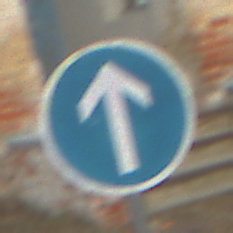
Verkehrszeichen: VorgeschriebeneFahrtrichtungGeradeaus
Umgebung: Outdoor, Nature
Tageszeit: MorningAfternoon
Wetter: PartlyCloudy
Licht: Natural
Jahreszeit: Autumn
Kontrast: LowContrast